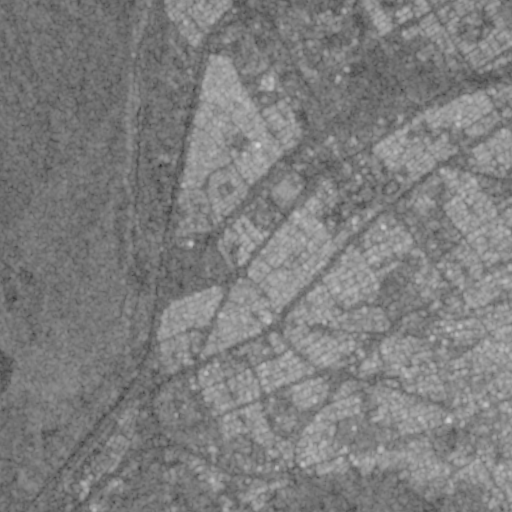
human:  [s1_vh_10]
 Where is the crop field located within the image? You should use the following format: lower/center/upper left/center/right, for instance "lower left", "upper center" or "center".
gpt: The crop field is located in the lower of the image.
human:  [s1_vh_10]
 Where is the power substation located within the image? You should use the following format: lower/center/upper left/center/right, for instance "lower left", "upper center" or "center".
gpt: The power substation is located in the lower center of the image.
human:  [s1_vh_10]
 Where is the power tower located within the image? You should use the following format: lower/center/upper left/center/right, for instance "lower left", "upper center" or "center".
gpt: There is no power tower in the image.

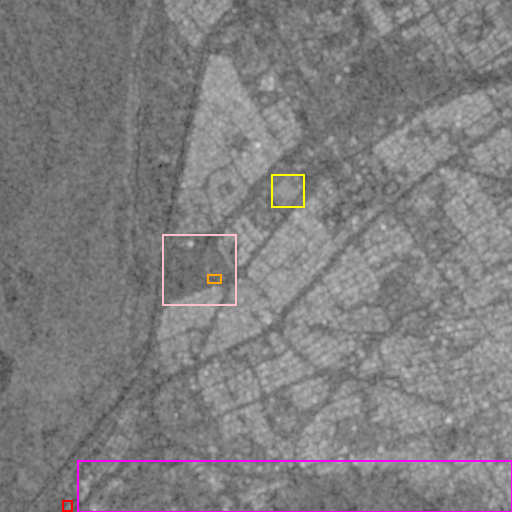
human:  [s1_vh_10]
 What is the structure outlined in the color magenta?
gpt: The structure outlined in magenta is a crop field.
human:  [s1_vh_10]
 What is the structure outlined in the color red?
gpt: The structure outlined in red is a gas station.
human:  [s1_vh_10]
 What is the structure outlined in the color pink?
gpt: The structure outlined in pink is a park.
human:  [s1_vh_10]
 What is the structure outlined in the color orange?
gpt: The structure outlined in orange is a parking lot.
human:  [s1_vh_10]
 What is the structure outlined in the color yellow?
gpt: The structure outlined in yellow is a power substation.
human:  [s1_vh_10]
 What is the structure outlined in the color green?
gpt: There is no green outline.